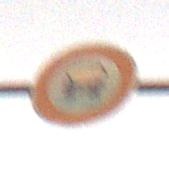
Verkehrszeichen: VerbotFahrzeugeWassergefaehrdenderLadung
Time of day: Night
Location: Outdoor (Nature)
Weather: Clear
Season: NotSpecified
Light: Natural